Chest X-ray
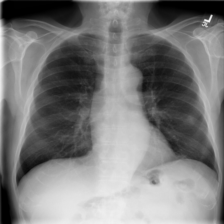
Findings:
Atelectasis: negative
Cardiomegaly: negative
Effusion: negative
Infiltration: positive
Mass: positive
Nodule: negative
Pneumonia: negative
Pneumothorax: negative
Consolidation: negative
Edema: negative
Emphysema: negative
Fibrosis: negative
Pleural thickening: negative
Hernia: negative